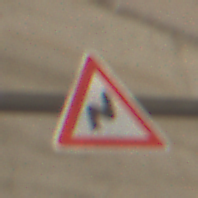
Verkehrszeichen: DoppelkurveRechts
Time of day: Midday
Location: Roofed (Tunnel)
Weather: NotSpecified
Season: NotSpecified
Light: Natural